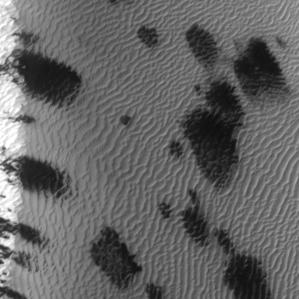
Label: frost